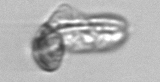
Label: Karenia